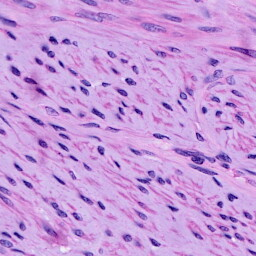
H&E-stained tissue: Cervix